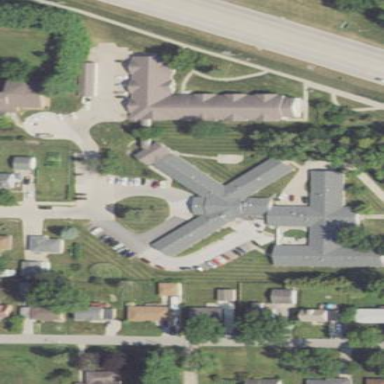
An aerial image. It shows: Nursing home.